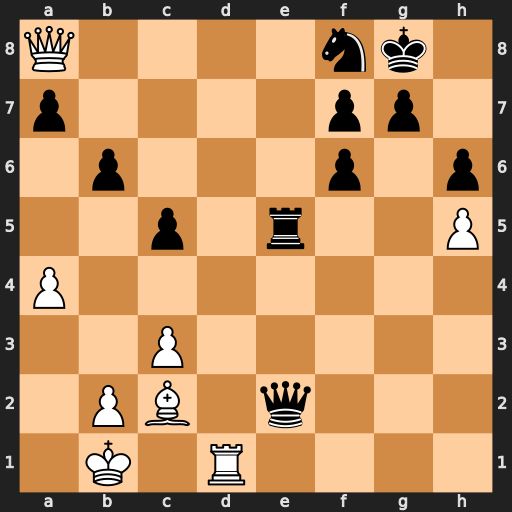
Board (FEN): Q4nk1/p4pp1/1p3p1p/2p1r2P/P7/2P5/1PB1q3/1K1R4
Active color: w
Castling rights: -
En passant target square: -
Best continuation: Rd8 Qxc2+ Kxc2